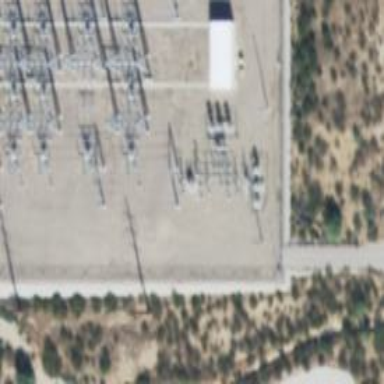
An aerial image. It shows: Switch for power supply.